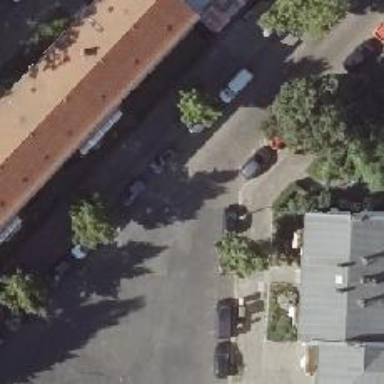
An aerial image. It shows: Residential road with asphalt surface. Sidewalk is present on the left side.